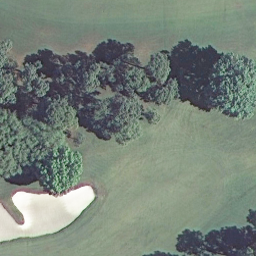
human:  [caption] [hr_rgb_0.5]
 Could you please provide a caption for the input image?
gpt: A part of a golf course with with turfs and some bunkers and trees .

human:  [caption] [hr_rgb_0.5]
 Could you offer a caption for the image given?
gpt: This is a part of a golf course with turfs and some bunkers and trees .

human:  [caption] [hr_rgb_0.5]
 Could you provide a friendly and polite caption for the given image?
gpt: A part of a golf course with turfs and some bunkers and trees .

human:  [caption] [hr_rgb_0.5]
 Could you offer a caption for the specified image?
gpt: There are turfs and some bunkers and trees in the golf course .

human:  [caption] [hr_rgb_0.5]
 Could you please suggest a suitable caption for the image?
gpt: Green turfs and some bunkers and trees in the golf course .